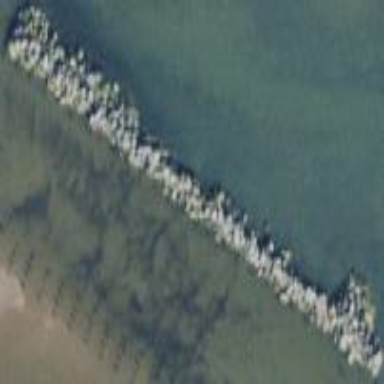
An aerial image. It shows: Breakwater structure.